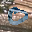
Label: 0